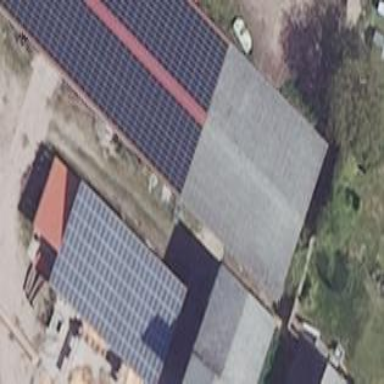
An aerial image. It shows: Building equipped with small solar photovoltaic panel for generating electricity.